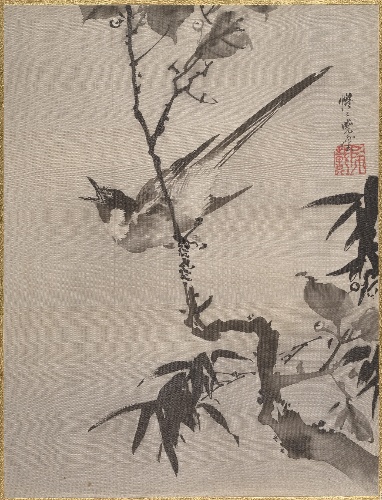
Artist: Kawanabe Kyōsai 河鍋暁斎
Artist bio: Japanese, 1831–1889
Date: ca. 1887
Object type: Album leaf
Classification: Paintings
Medium: Album leaf; ink and color on silk
Culture: Japan
Period: Meiji period (1868–1912)
Dimensions: 14 1/4 x 10 7/8 in. (36.2 x 27.6 cm)
Department: Asian Art
Credit line: Charles Stewart Smith Collection, Gift of Mrs. Charles Stewart Smith, Charles Stewart Smith Jr., and Howard Caswell Smith, in memory of Charles Stewart Smith, 1914
Accession year: 1914
Repository: Metropolitan Museum of Art, New York, NY
Tags: Birds|Trees